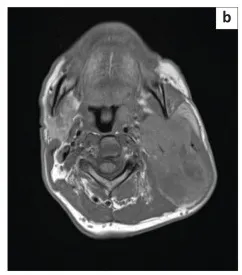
Axial T1-weighted MR images with. Gadolinium.
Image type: radiology (mri)